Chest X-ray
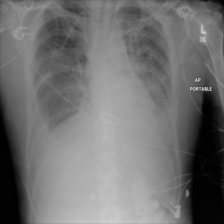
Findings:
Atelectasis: negative
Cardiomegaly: negative
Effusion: negative
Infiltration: negative
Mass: negative
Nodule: negative
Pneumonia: negative
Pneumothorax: negative
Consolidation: negative
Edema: positive
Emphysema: negative
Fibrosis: negative
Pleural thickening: negative
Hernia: negative